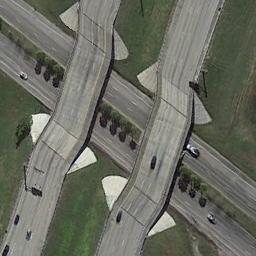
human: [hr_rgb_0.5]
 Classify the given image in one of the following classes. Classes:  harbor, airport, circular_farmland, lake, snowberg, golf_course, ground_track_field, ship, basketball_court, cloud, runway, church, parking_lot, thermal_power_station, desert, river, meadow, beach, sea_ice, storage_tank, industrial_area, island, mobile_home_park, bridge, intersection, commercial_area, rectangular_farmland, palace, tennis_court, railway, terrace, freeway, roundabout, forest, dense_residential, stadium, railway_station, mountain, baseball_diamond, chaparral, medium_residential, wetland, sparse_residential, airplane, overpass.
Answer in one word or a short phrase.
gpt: overpass